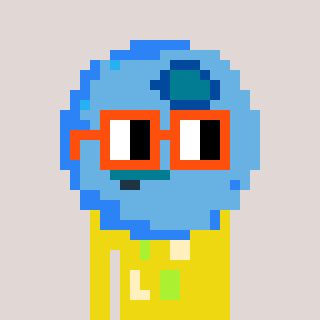
a pixel art character with square orange glasses, a blueberry-shaped head and a yellow-colored body on a warm background